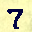
Label: 7